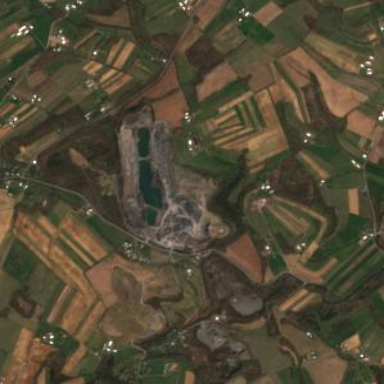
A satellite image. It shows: Quarry that is man-made.